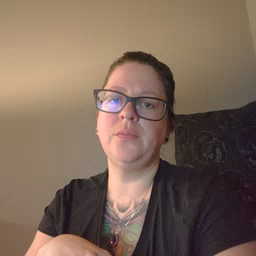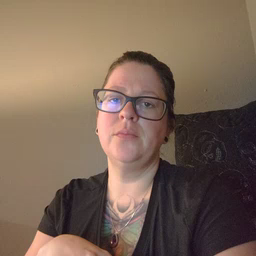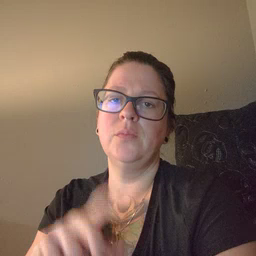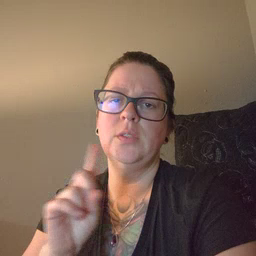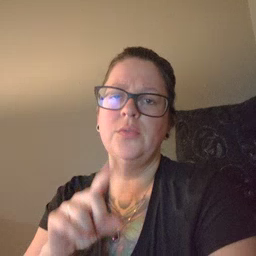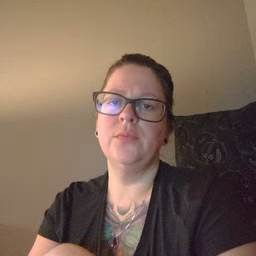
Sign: where